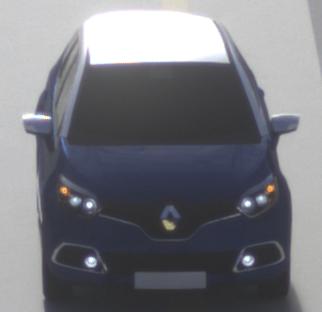
Make: Renault
Model: Captur ENERGY TCe 90
Detailed model: Captur (I)
Model produced from: 2013/06
Model produced until: 2015/05
Doors: 5
Color: blue
Road condition: dry road
Daytime: morning or afternoon
Contrast: medium contrast